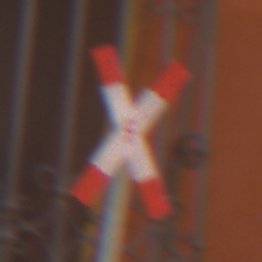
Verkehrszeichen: Andreaskreuz
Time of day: MorningAfternoon
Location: Outdoor (Urban)
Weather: Clear
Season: NotSpecified
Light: Natural